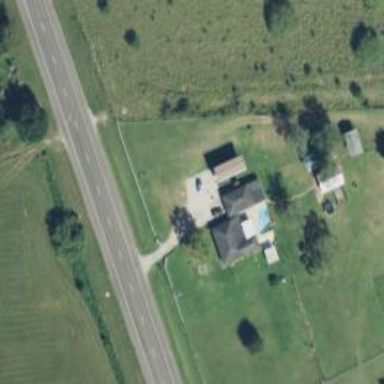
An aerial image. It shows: Driveway leading to service road.